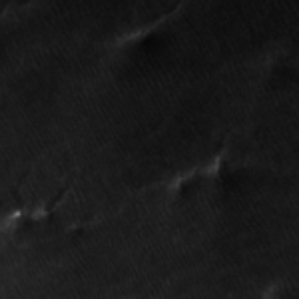
Label: frost